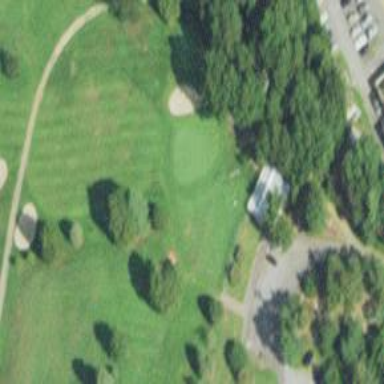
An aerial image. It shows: Golf course hole.